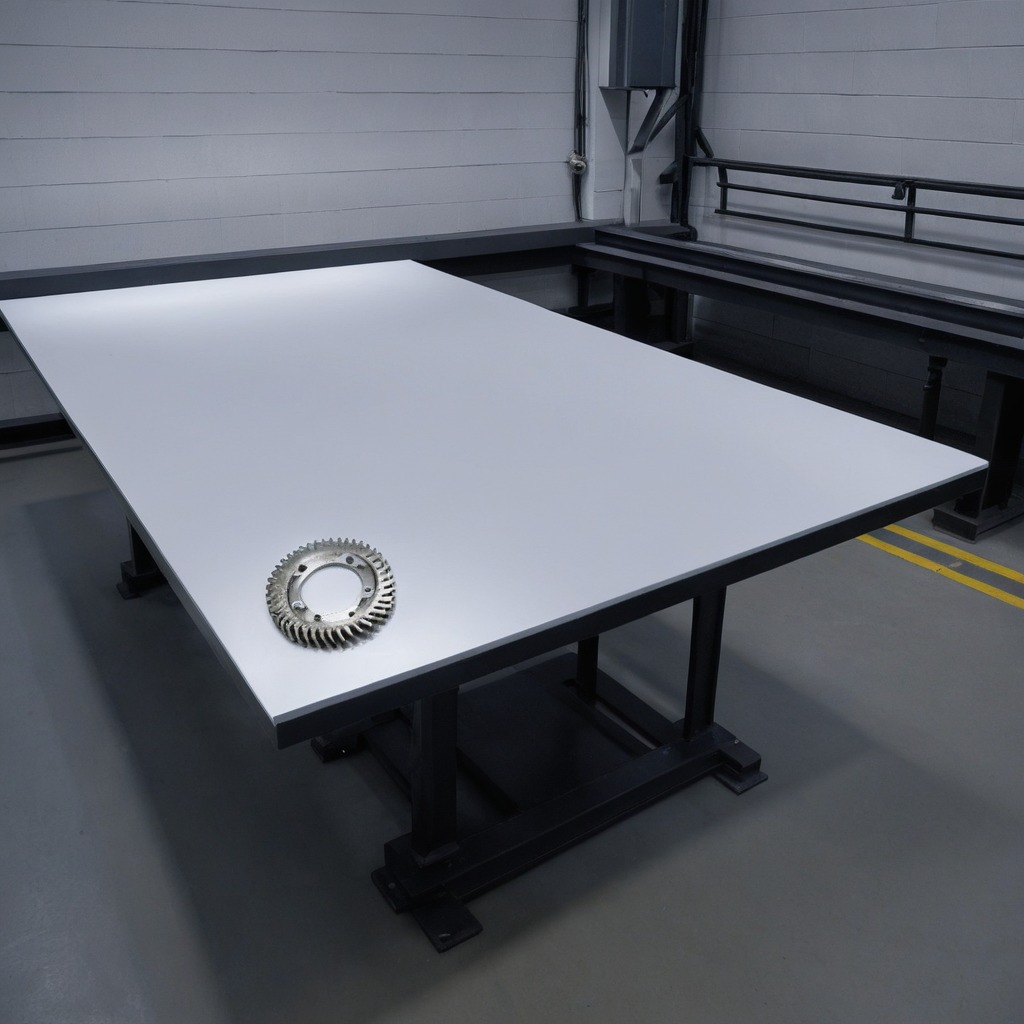
A steel gear with teeth is lying on the tabletop.